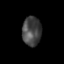
Tissue: prostate
Cell type: T cells
Senescence score: 0.7032
Nuclear area (px): 539
Mean DAPI intensity: 70.061